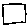
Label: square